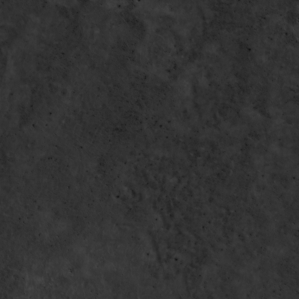
Label: non_frost